Interaction volume radius: 10 \u00c5
Interaction volume height: 15 \u00c5
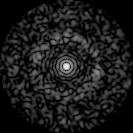
Disorder parameter: 0.8783